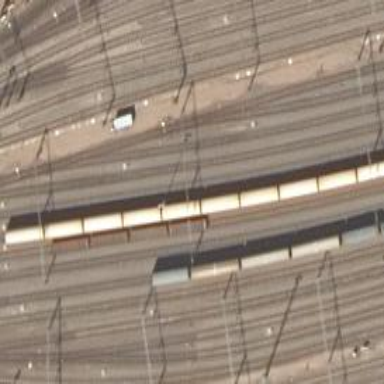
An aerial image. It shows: Railway signal.